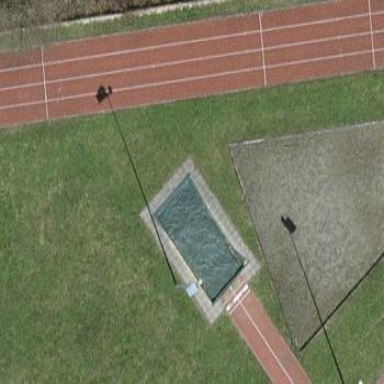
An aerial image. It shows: Long jump pitch in the leisure land area.